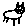
Label: cat